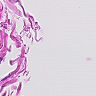
Metastatic tissue present: no